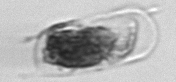
Label: Hemiaulus